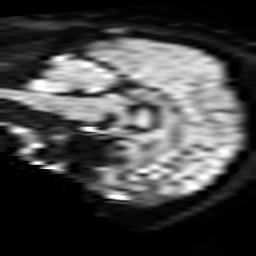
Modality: TRACE
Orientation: sagittal
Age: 37
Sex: male
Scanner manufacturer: philips
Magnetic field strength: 3 T
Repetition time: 3.743 s
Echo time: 0.05989 s